Interaction volume radius: 10 \u00c5
Interaction volume height: 10 \u00c5
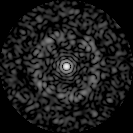
Disorder parameter: 0.8389